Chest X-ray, PA view. Patient: 57 years old, sex F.
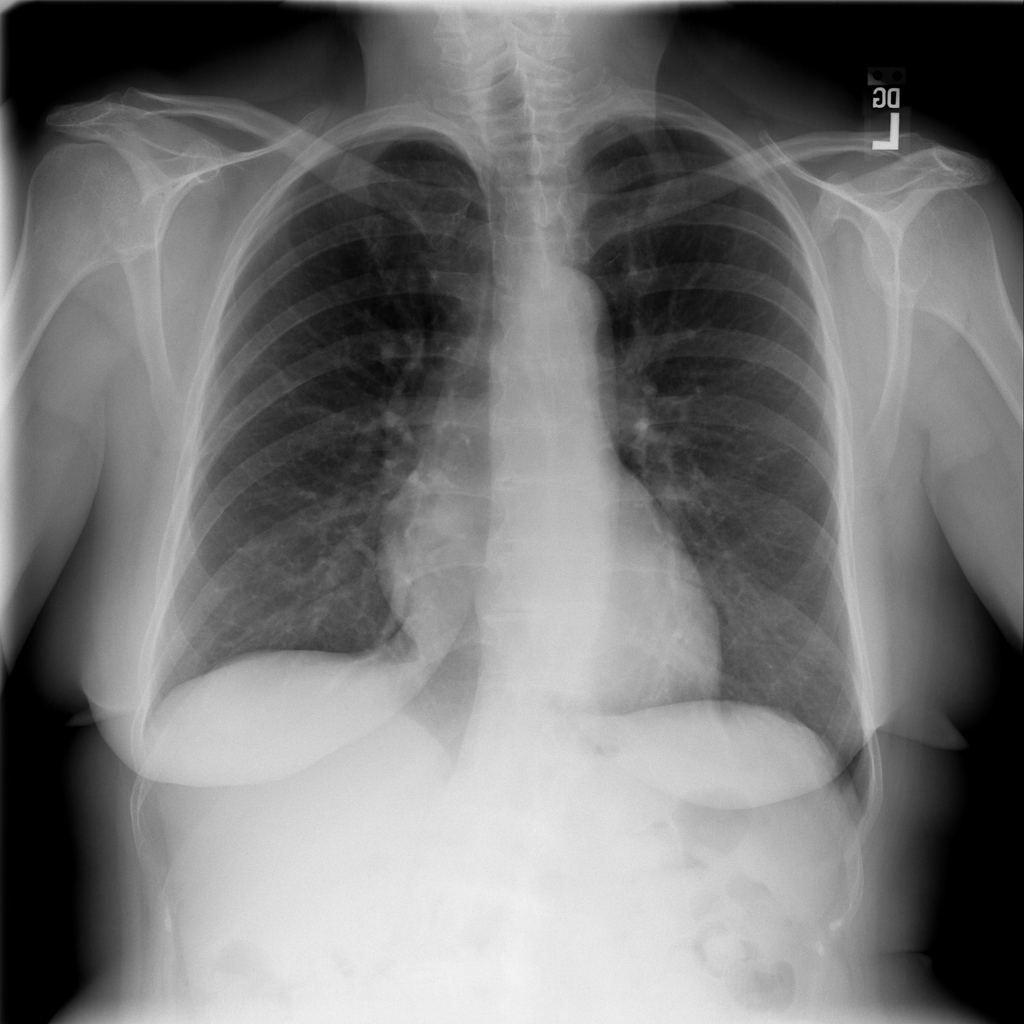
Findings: No Finding